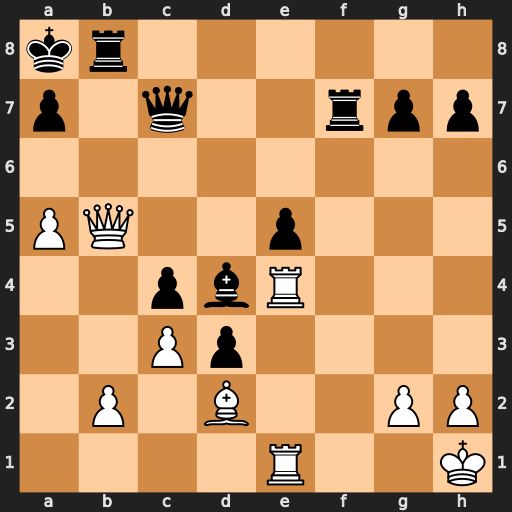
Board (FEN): kr6/p1q2rpp/8/PQ2p3/2pbR3/2Pp4/1P1B2PP/4R2K
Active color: w
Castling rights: -
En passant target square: -
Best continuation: Qd5+ Qb7 Qxc4